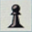
Piece: bP